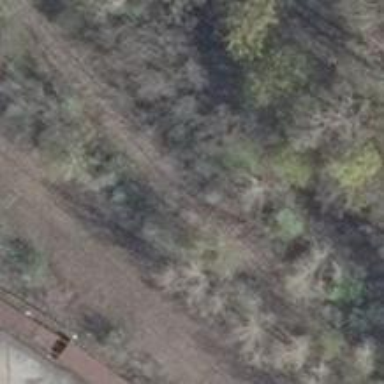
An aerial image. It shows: Disused railway.